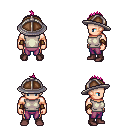
a pixel art fantasy rpg character, male body template, human, light skin, white sleeveless shirt, magenta pants, pink mohawk hairstyle, chain helm, leather bracers, maroon shoes, four views (front, back, left, right), 2x2 character sprite sheet, small pixel art, hard edges, no anti-aliasing